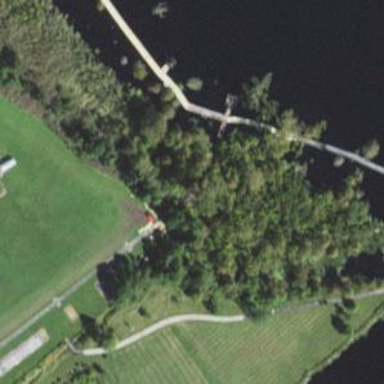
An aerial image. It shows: Path.